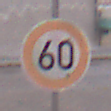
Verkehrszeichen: Geschwindigkeit60
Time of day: MorningAfternoon
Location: Outdoor (Urban)
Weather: PartlyCloudy
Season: NotSpecified
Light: Natural